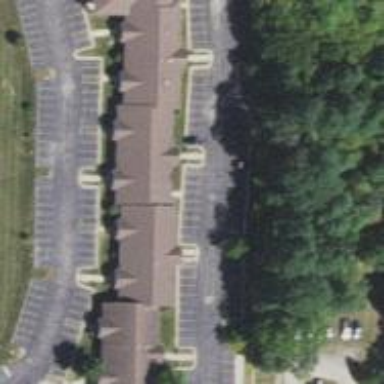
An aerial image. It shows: Parking area.